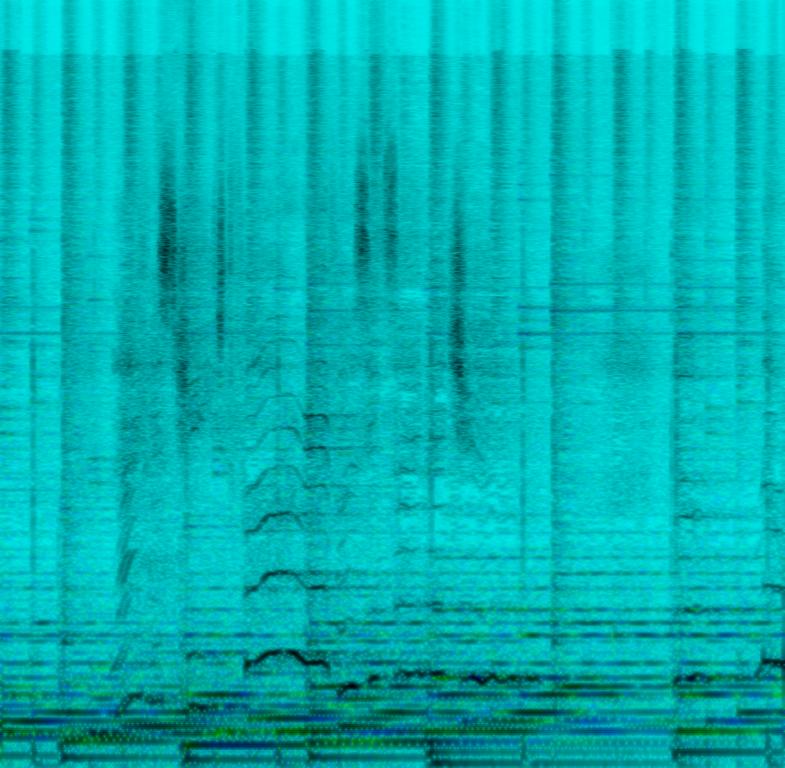
The ballad song features a mellow female vocal singing over a mellow organ keys melody, groovy hi hats, soft snare and kick hits and smooth bass. It sounds emotional, heartfelt and romantic - like something you would hear at a wedding.